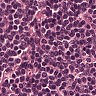
Metastatic tissue present: no